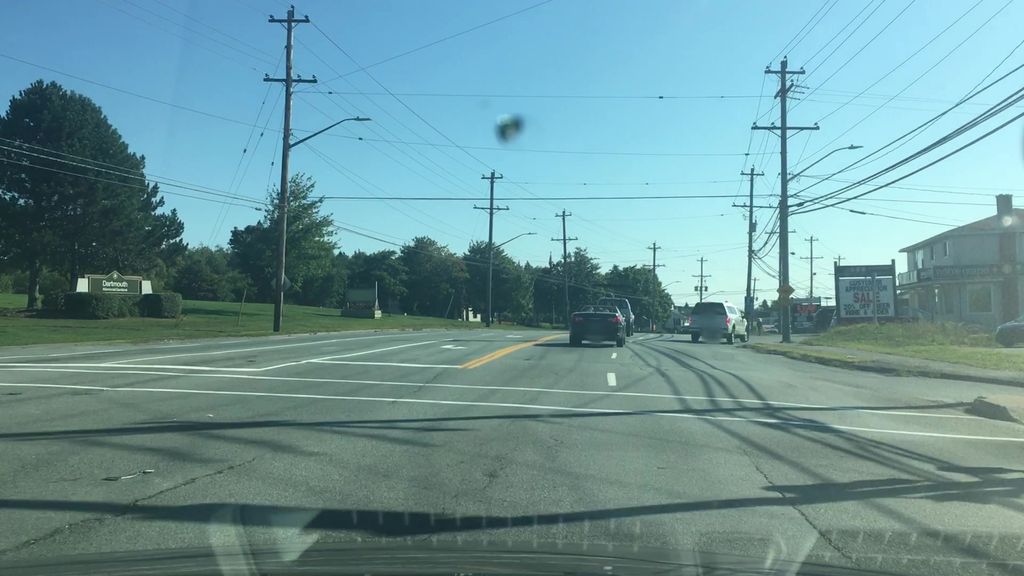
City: halifax